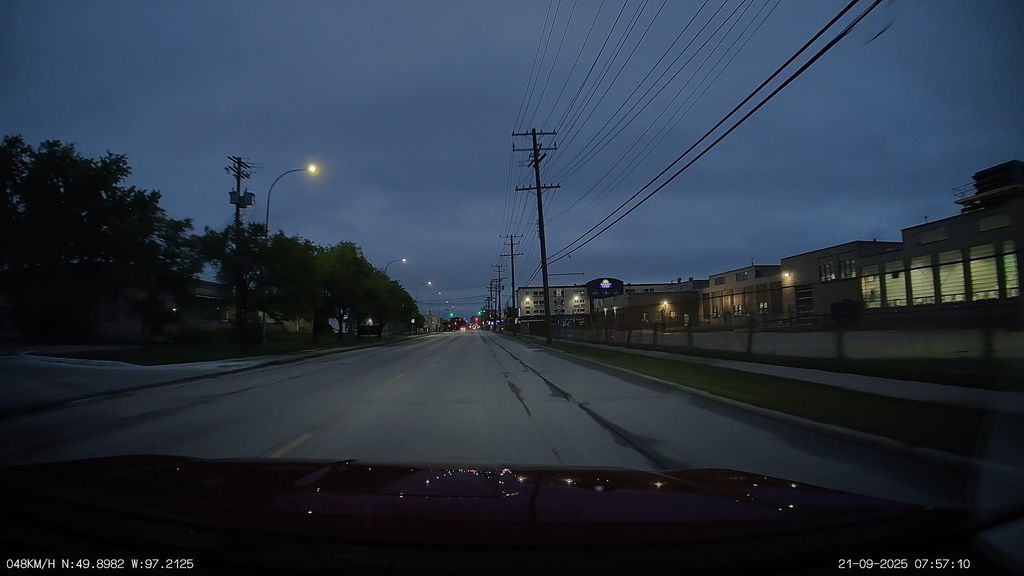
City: winnipeg